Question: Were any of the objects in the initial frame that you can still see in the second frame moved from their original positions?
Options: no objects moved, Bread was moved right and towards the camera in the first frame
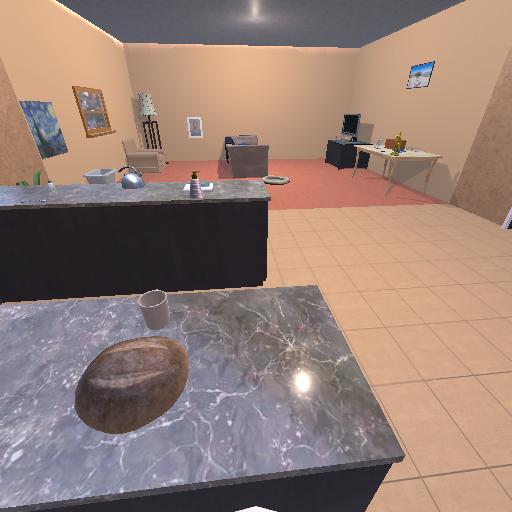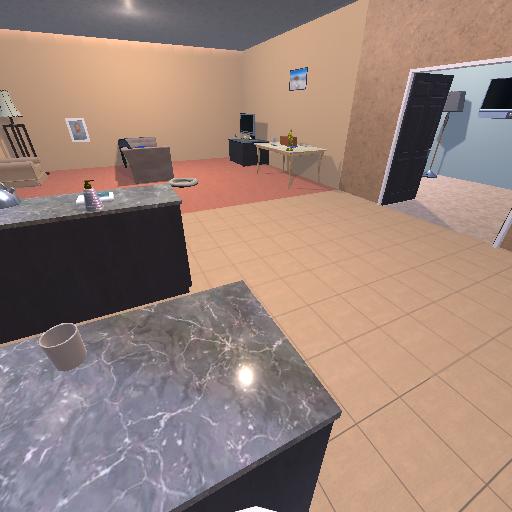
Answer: no objects moved